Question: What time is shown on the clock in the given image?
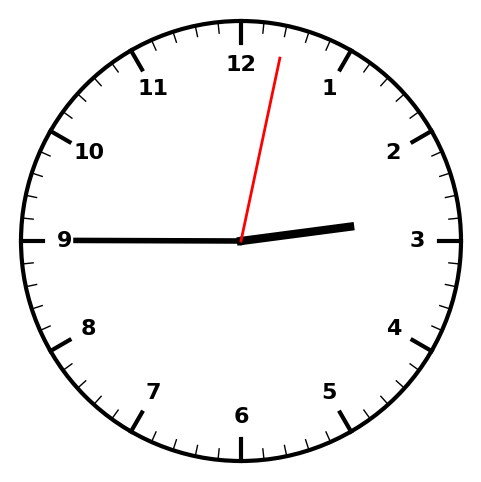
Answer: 02:45:02